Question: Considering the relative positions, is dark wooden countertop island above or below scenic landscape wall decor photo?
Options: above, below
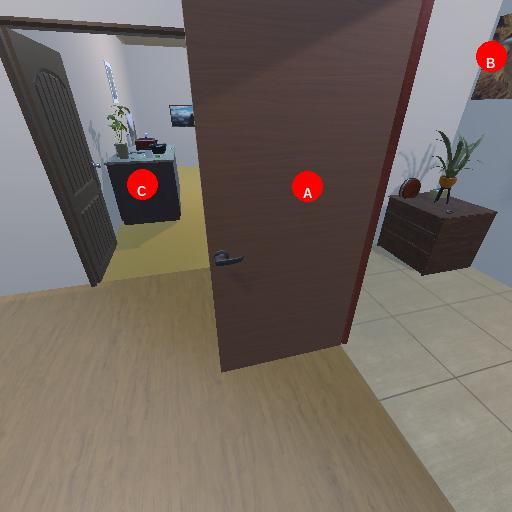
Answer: above